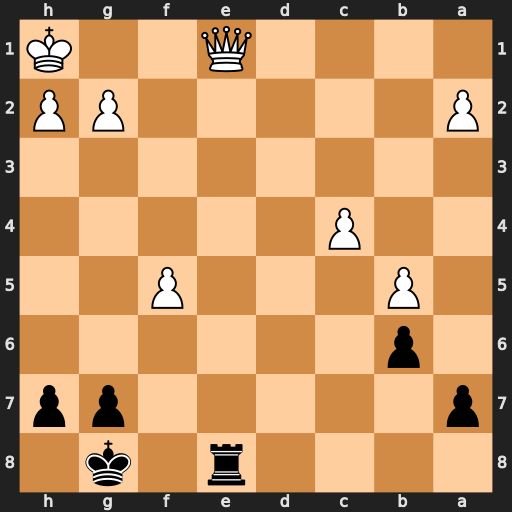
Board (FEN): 4r1k1/p5pp/1p6/1P3P2/2P5/8/P5PP/4Q2K
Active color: b
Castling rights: -
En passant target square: -
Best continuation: Rxe1#